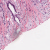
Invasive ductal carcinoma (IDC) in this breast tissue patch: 1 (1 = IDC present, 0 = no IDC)